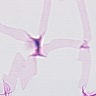
Metastatic tissue present: no